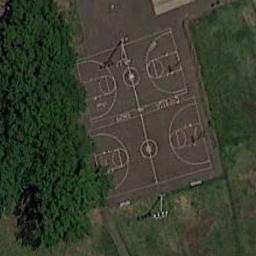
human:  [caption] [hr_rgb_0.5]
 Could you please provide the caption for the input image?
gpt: Two basketball courts on the lawn and some trees beside .

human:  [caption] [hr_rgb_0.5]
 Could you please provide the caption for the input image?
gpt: There are two small basketball courts in the upper right corner .

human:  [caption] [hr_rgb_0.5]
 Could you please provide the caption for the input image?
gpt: The basketball courts on the lawn are next to the forest .

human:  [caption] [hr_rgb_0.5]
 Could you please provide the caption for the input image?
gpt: There are two basketball courts between many trees and the grass .

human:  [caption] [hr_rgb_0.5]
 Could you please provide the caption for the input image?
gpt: Many trees are near the basketball courts .